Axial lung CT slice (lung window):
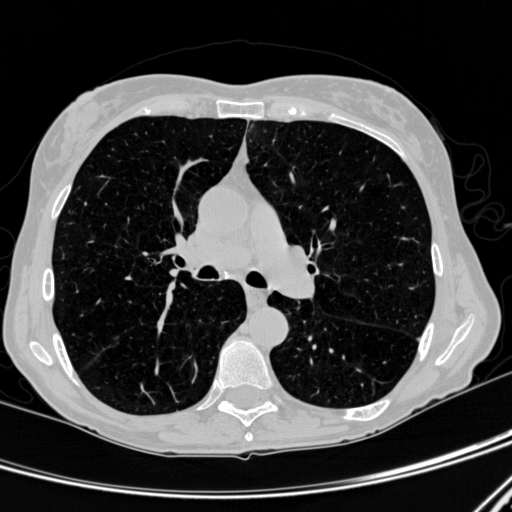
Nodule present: no